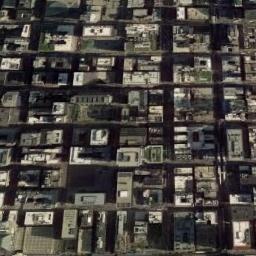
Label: commercial_area